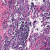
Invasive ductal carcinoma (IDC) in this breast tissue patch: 0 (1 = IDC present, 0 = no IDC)